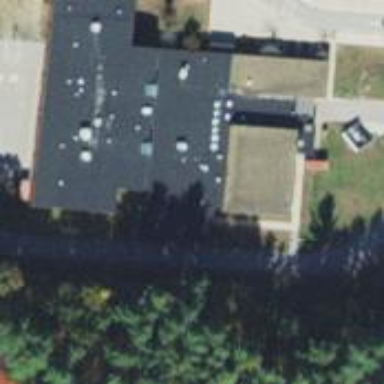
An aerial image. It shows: School building.